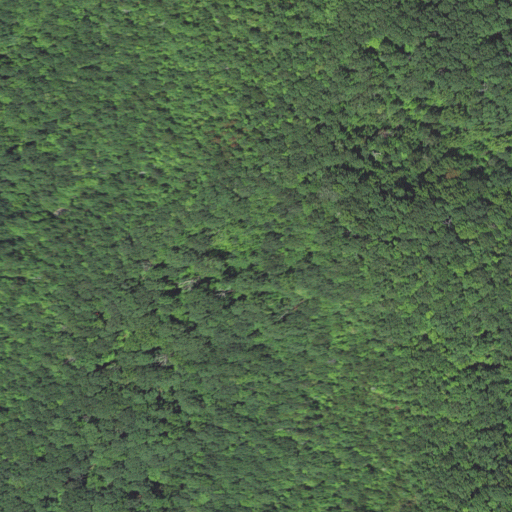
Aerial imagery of ridge(s) in North Carolina named Big Fork Ridge containing mixed forest, deciduous forest, grassland, and evergreen forest